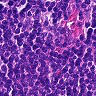
Metastatic tissue present: no